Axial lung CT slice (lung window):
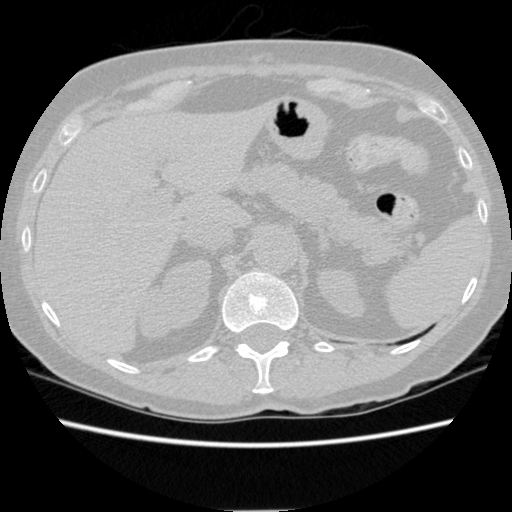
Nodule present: no